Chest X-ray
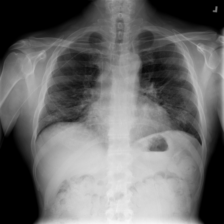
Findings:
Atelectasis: positive
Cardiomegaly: negative
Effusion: negative
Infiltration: negative
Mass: negative
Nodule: negative
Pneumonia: negative
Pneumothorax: negative
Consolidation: negative
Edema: negative
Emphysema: negative
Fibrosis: negative
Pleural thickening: negative
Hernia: negative